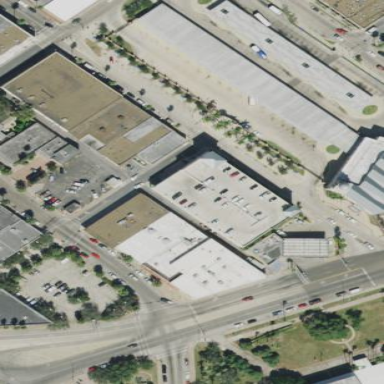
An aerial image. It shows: Multi-storey parking building with wall barrier.